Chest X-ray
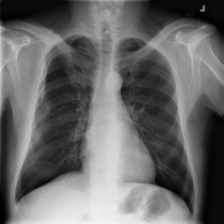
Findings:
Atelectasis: negative
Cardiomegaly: negative
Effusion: negative
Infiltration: negative
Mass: negative
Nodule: negative
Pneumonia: negative
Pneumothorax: negative
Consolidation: negative
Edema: negative
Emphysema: negative
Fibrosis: negative
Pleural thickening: negative
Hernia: negative